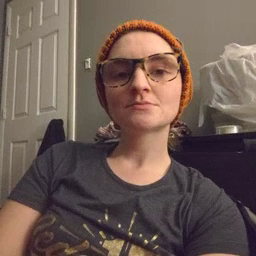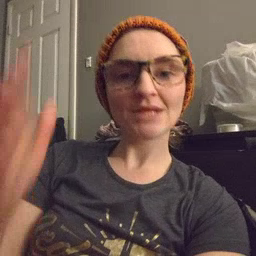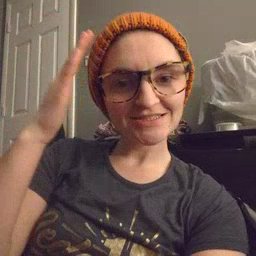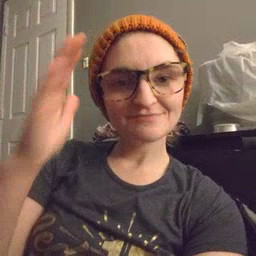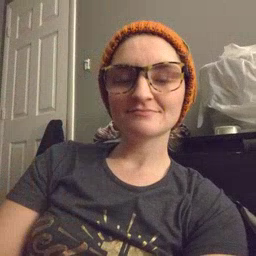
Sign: hat